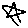
Label: star